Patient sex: M
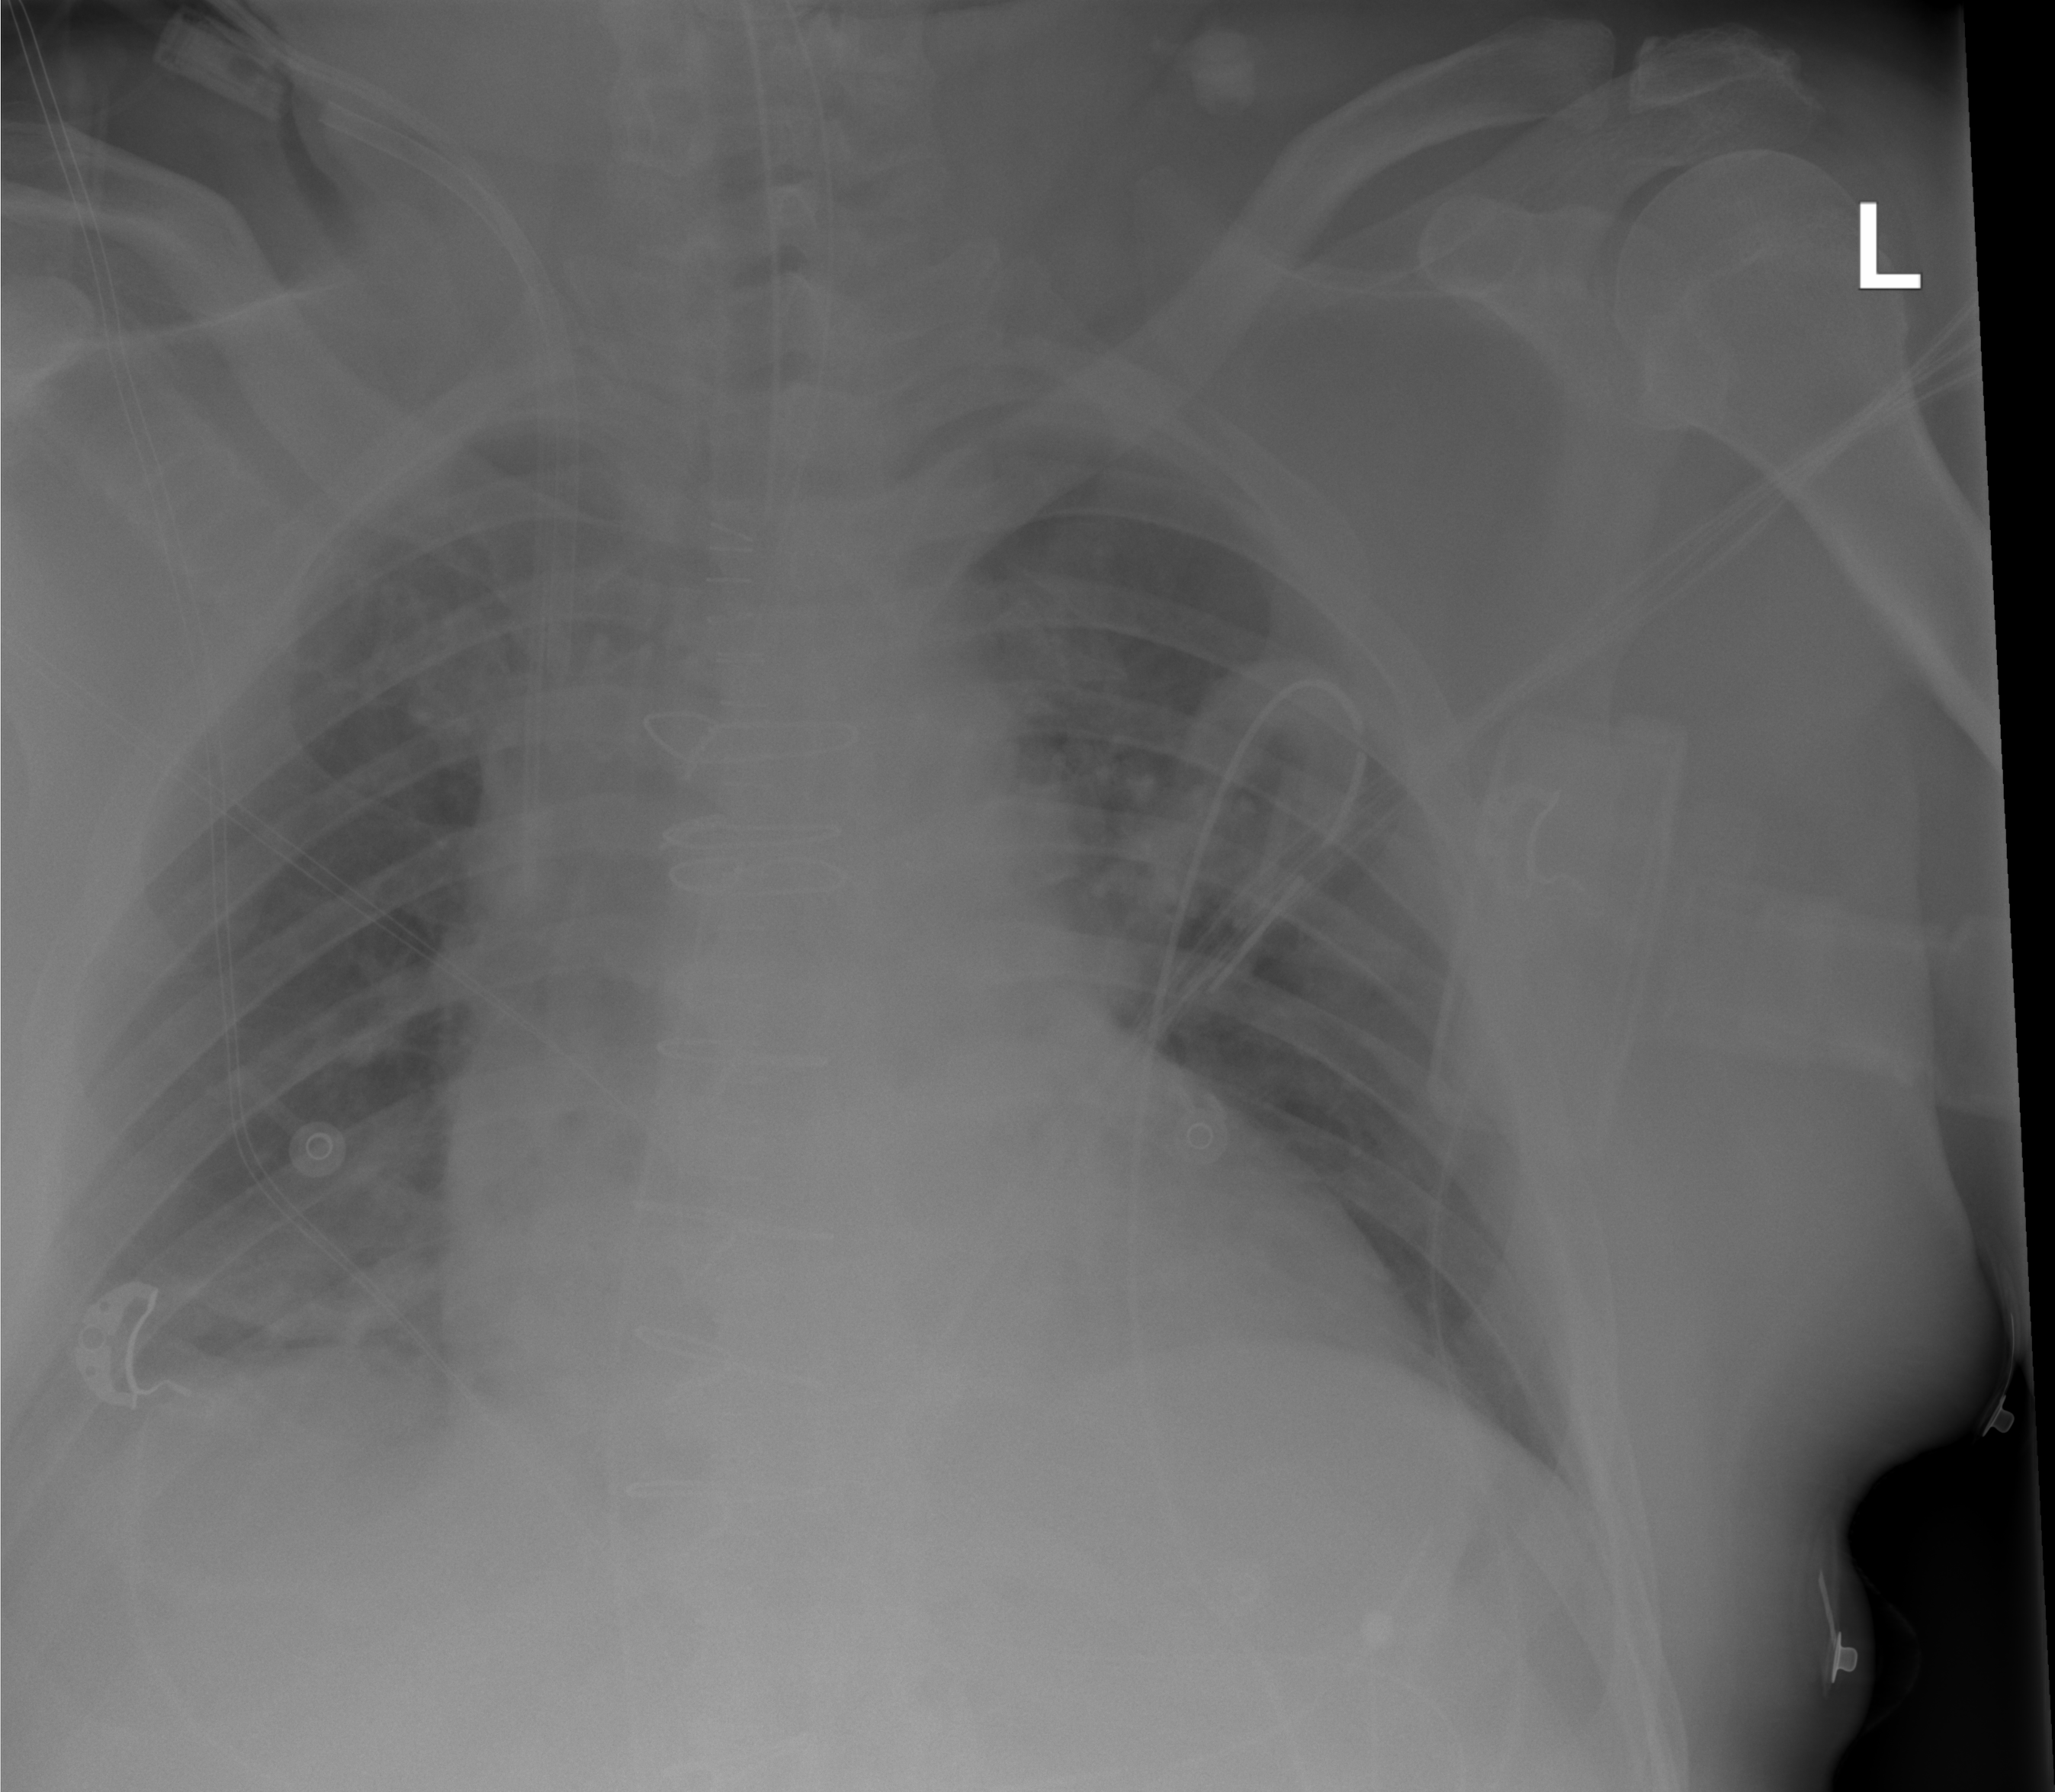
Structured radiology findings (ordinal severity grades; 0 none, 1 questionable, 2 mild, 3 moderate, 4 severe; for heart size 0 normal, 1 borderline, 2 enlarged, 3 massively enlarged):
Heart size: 2
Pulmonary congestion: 1
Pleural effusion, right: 1
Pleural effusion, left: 0
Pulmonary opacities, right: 0
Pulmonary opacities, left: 0
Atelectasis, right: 2
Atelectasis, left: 0